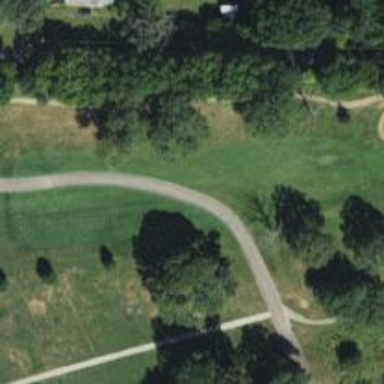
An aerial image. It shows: Path designated for golf carts.